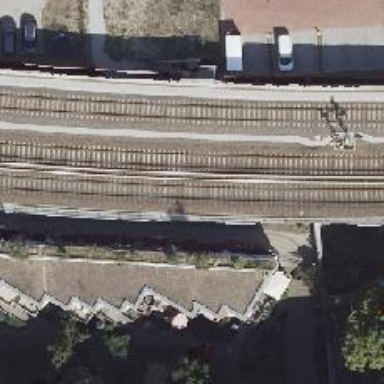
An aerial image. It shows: Electrified light rail railway.